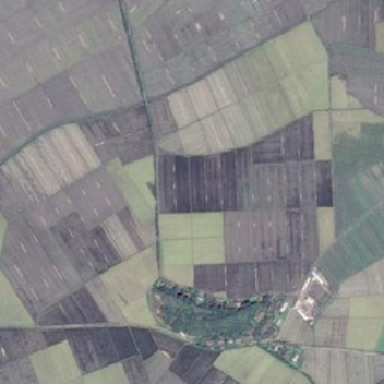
Many square farms are in various forms together .